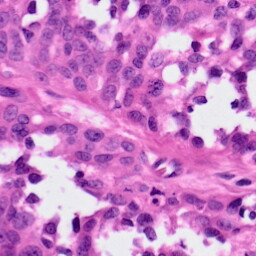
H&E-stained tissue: Ovarian